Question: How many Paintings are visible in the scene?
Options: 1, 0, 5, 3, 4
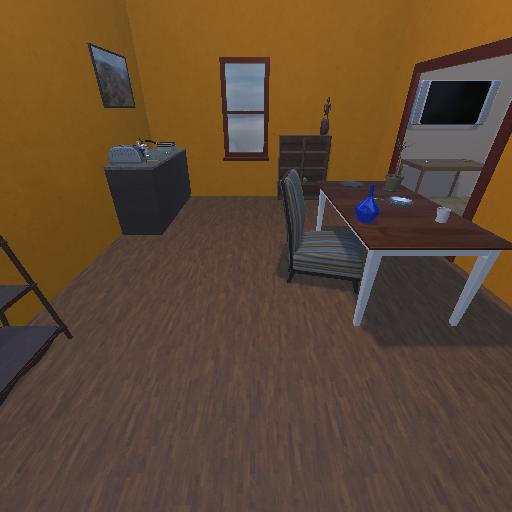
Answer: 1